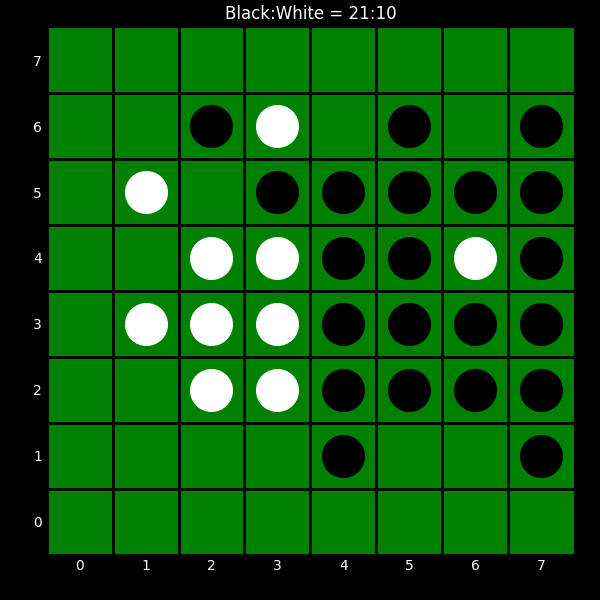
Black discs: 21
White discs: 10